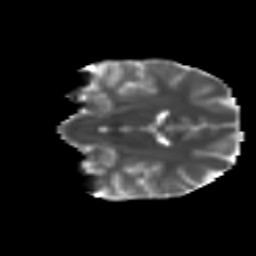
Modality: T2w
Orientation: coronal
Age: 17
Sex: male
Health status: ill
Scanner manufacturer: ge
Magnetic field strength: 3 T
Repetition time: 6.752 s
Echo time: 0.079 s